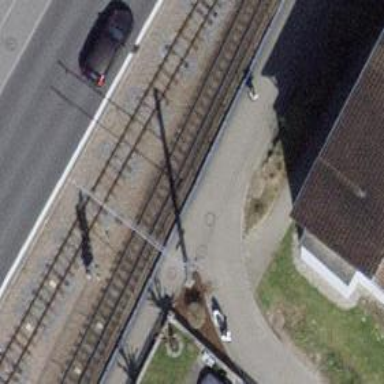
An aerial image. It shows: Narrow gauge railway with electrified contact lines.